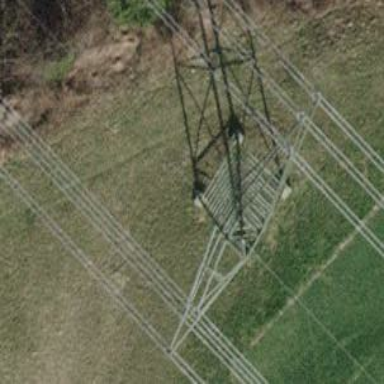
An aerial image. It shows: Power tower.